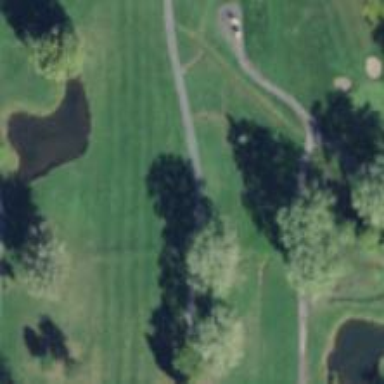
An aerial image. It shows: Path designated for golf carts.